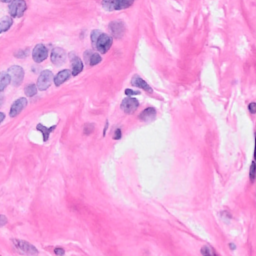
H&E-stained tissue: Breast